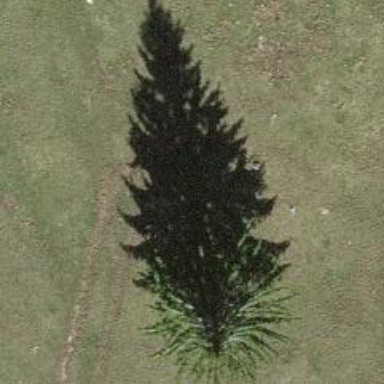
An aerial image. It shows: Evergreen needle-leaved tree in agricultural setting.